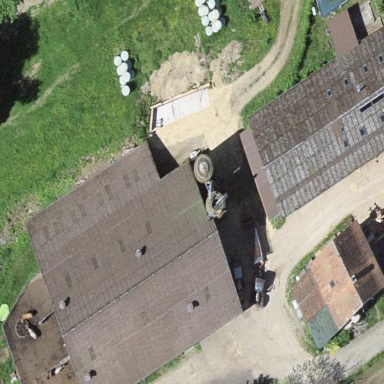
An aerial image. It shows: Farmyard area.